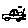
Label: car